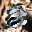
Label: 2